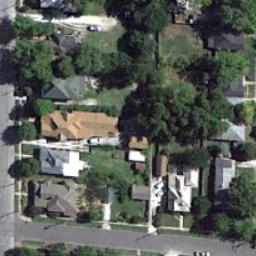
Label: medium_residential